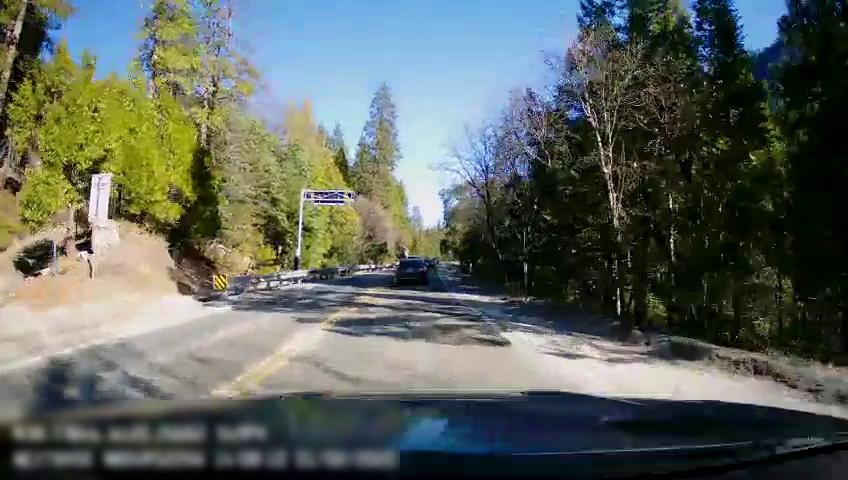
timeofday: Day
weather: Sunny
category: Drivable Space
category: Vehicles | Car
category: Lanes | Opposite Lane
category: Lanes | Opposite Lane
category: Lanes | Current Lane
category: Lanes | Current Lane
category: Traffic | Signs